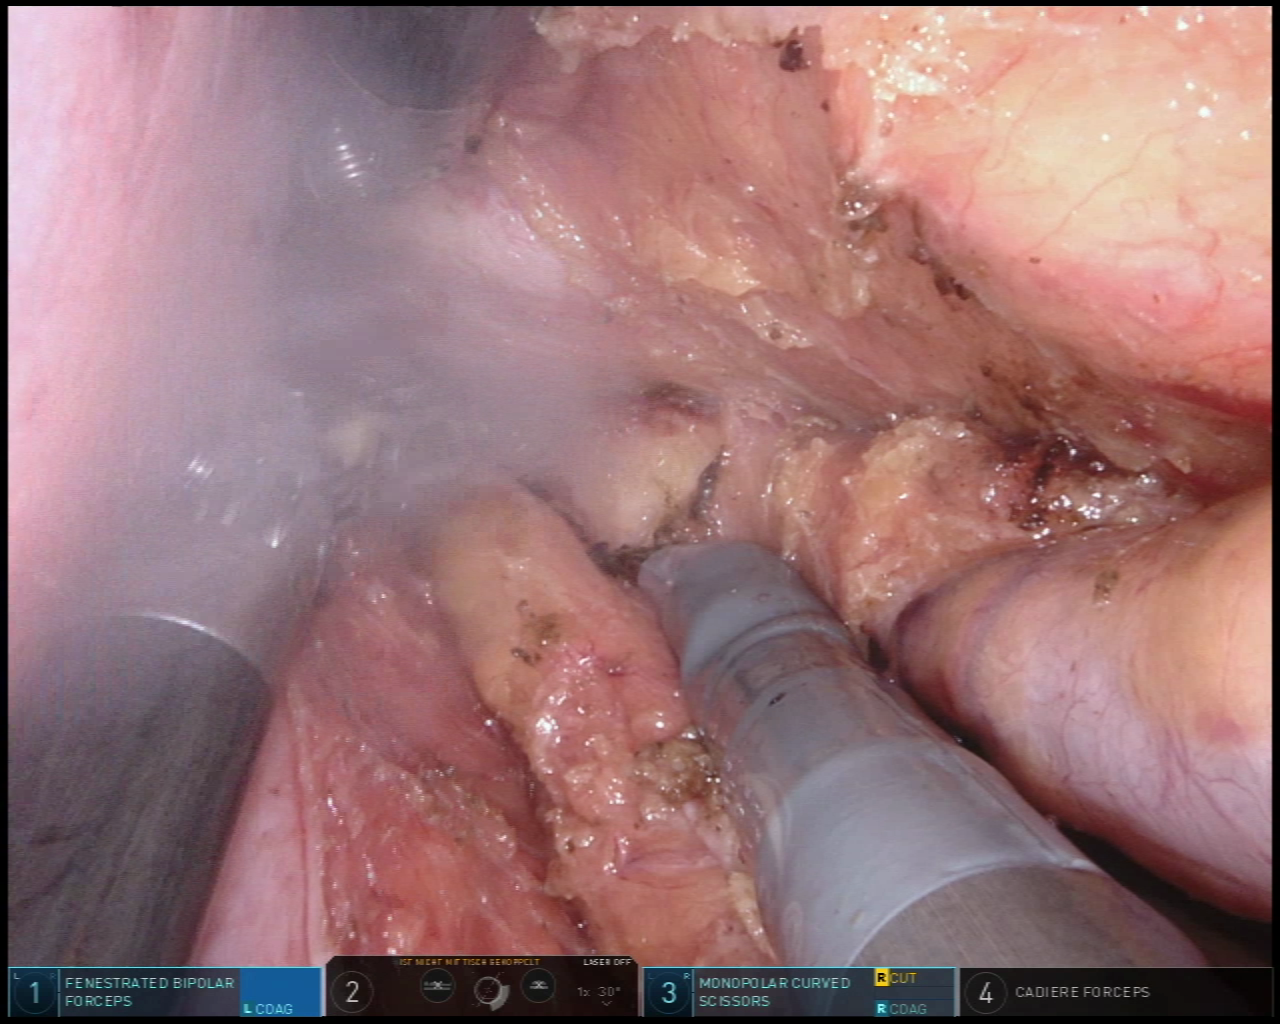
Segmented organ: vesicular_glands
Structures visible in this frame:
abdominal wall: no
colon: no
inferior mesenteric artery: no
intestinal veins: no
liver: no
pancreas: no
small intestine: no
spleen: no
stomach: no
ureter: no
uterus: no
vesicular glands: yes